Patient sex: F
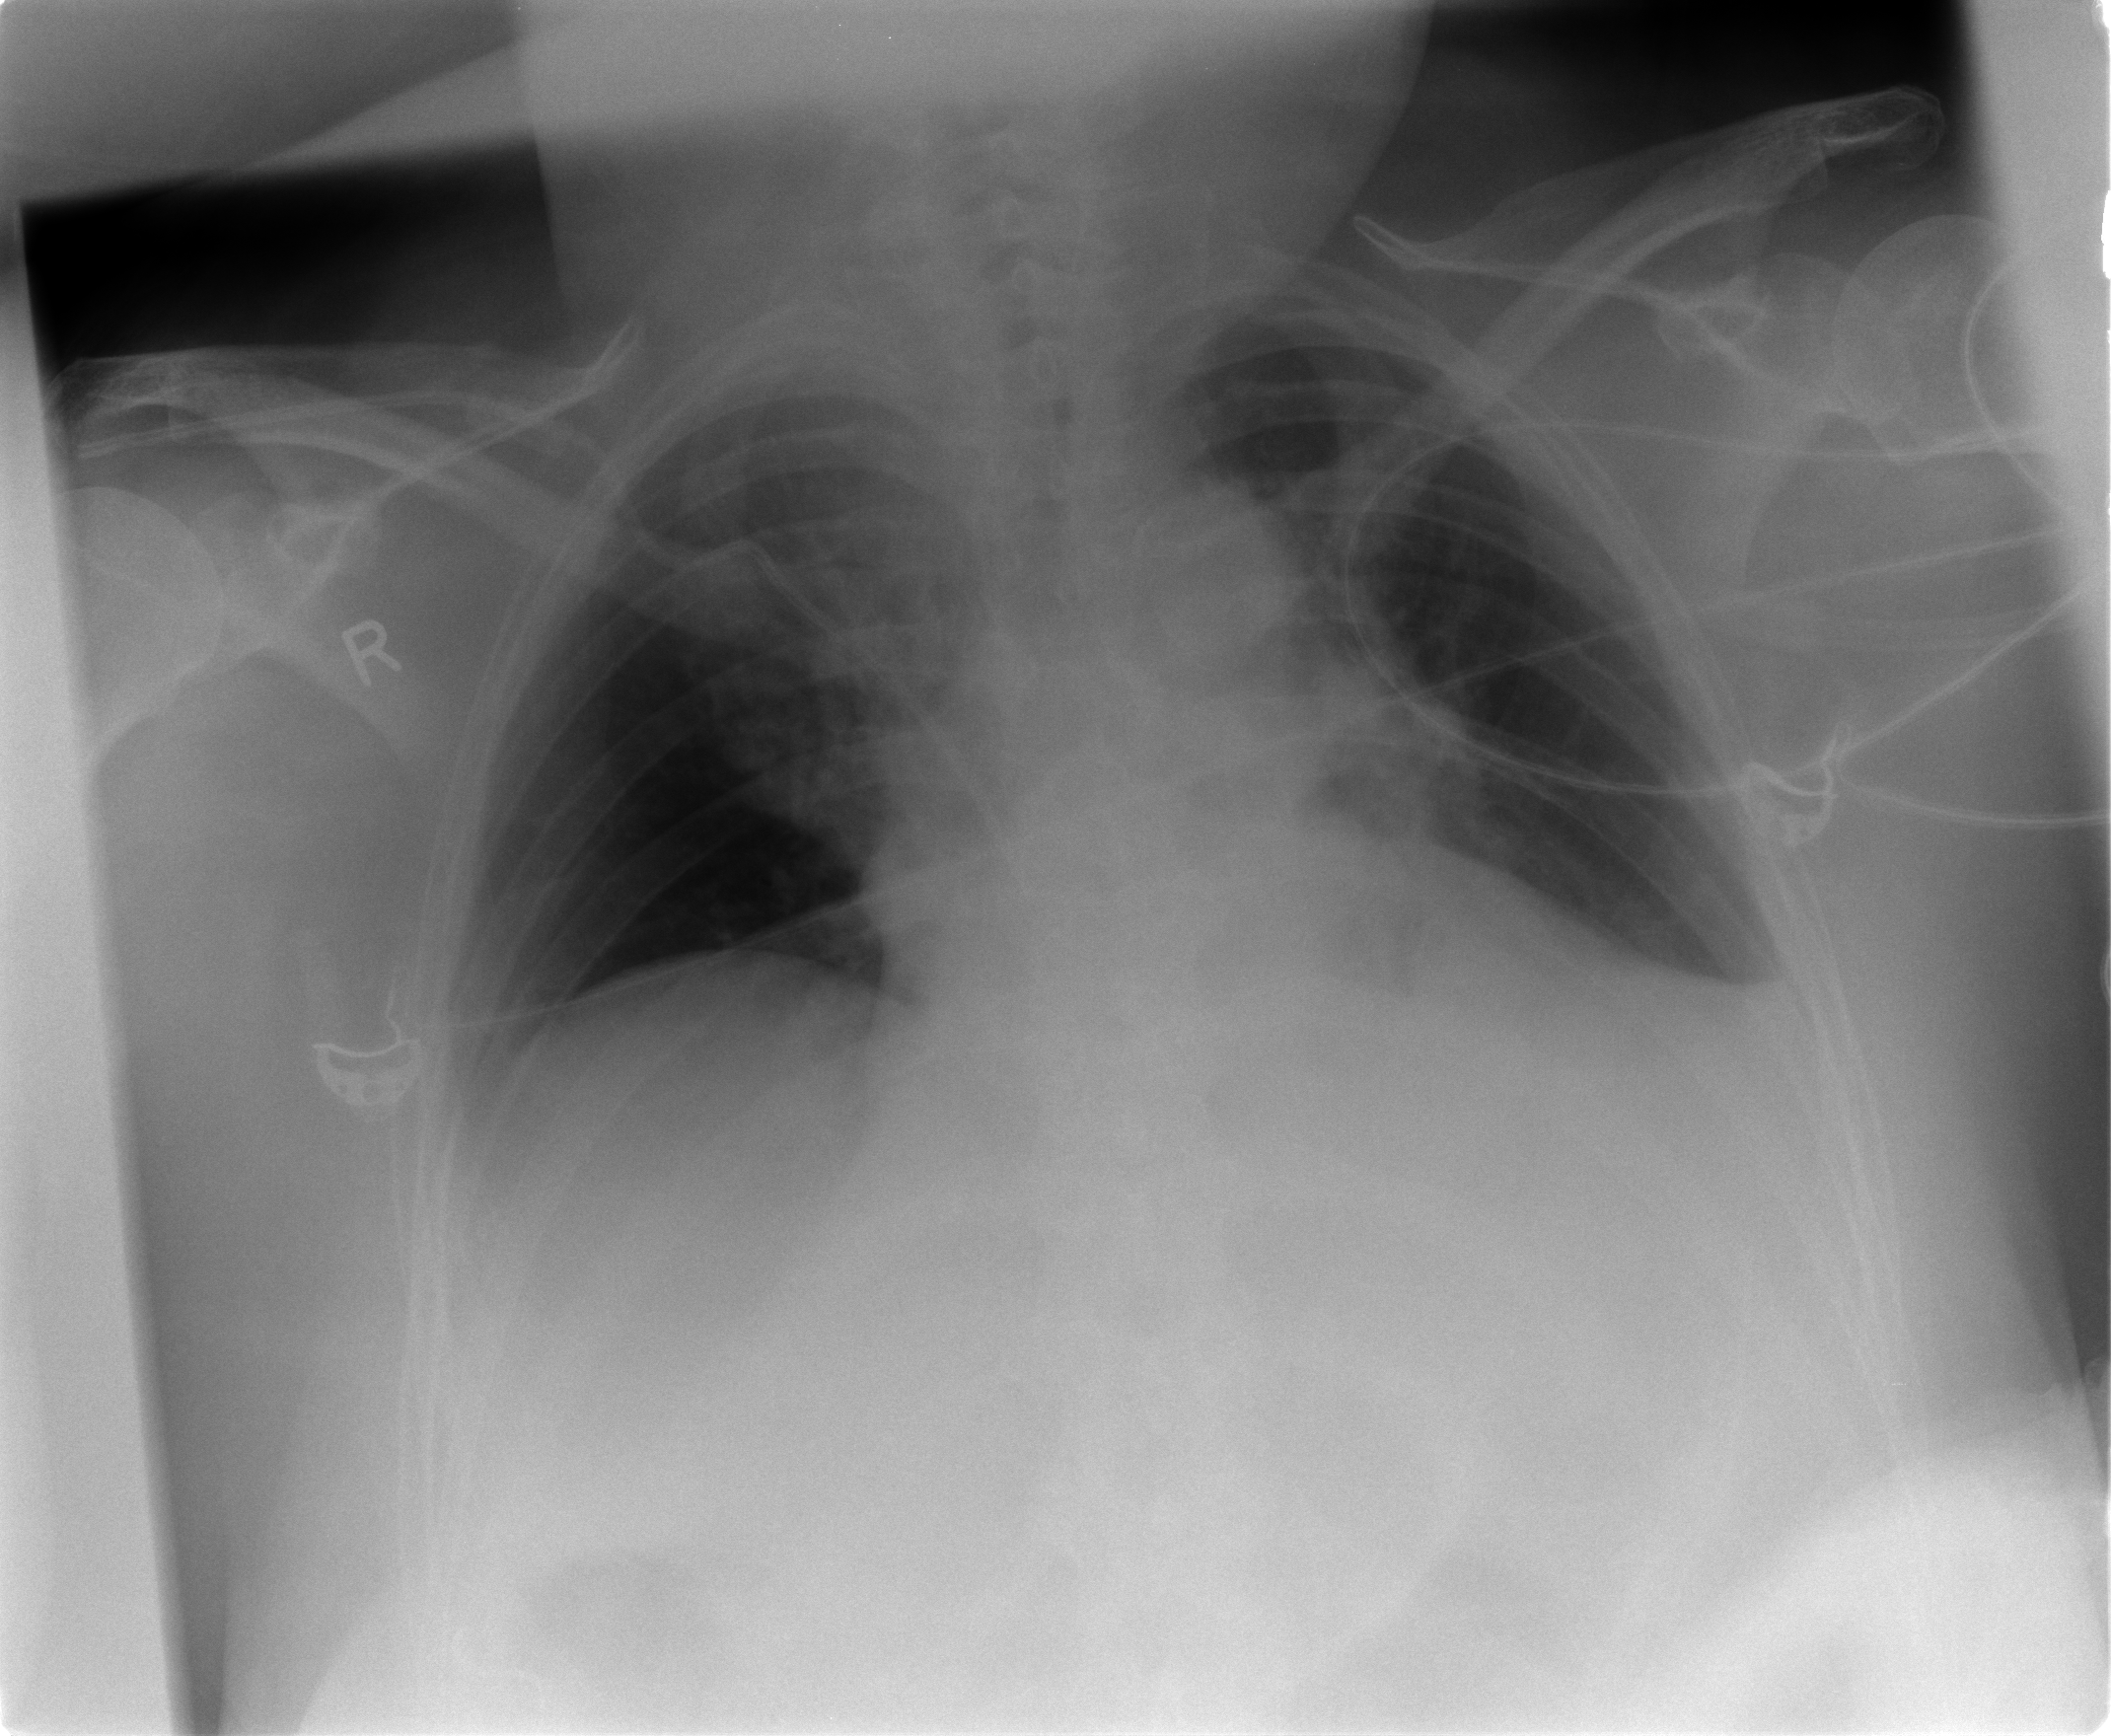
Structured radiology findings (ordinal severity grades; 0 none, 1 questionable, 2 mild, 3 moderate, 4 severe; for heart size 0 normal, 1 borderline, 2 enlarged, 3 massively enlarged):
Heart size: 0
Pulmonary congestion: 0
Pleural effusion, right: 1
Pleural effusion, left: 2
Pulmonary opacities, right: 0
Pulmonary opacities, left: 0
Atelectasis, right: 1
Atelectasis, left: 0